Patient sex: M
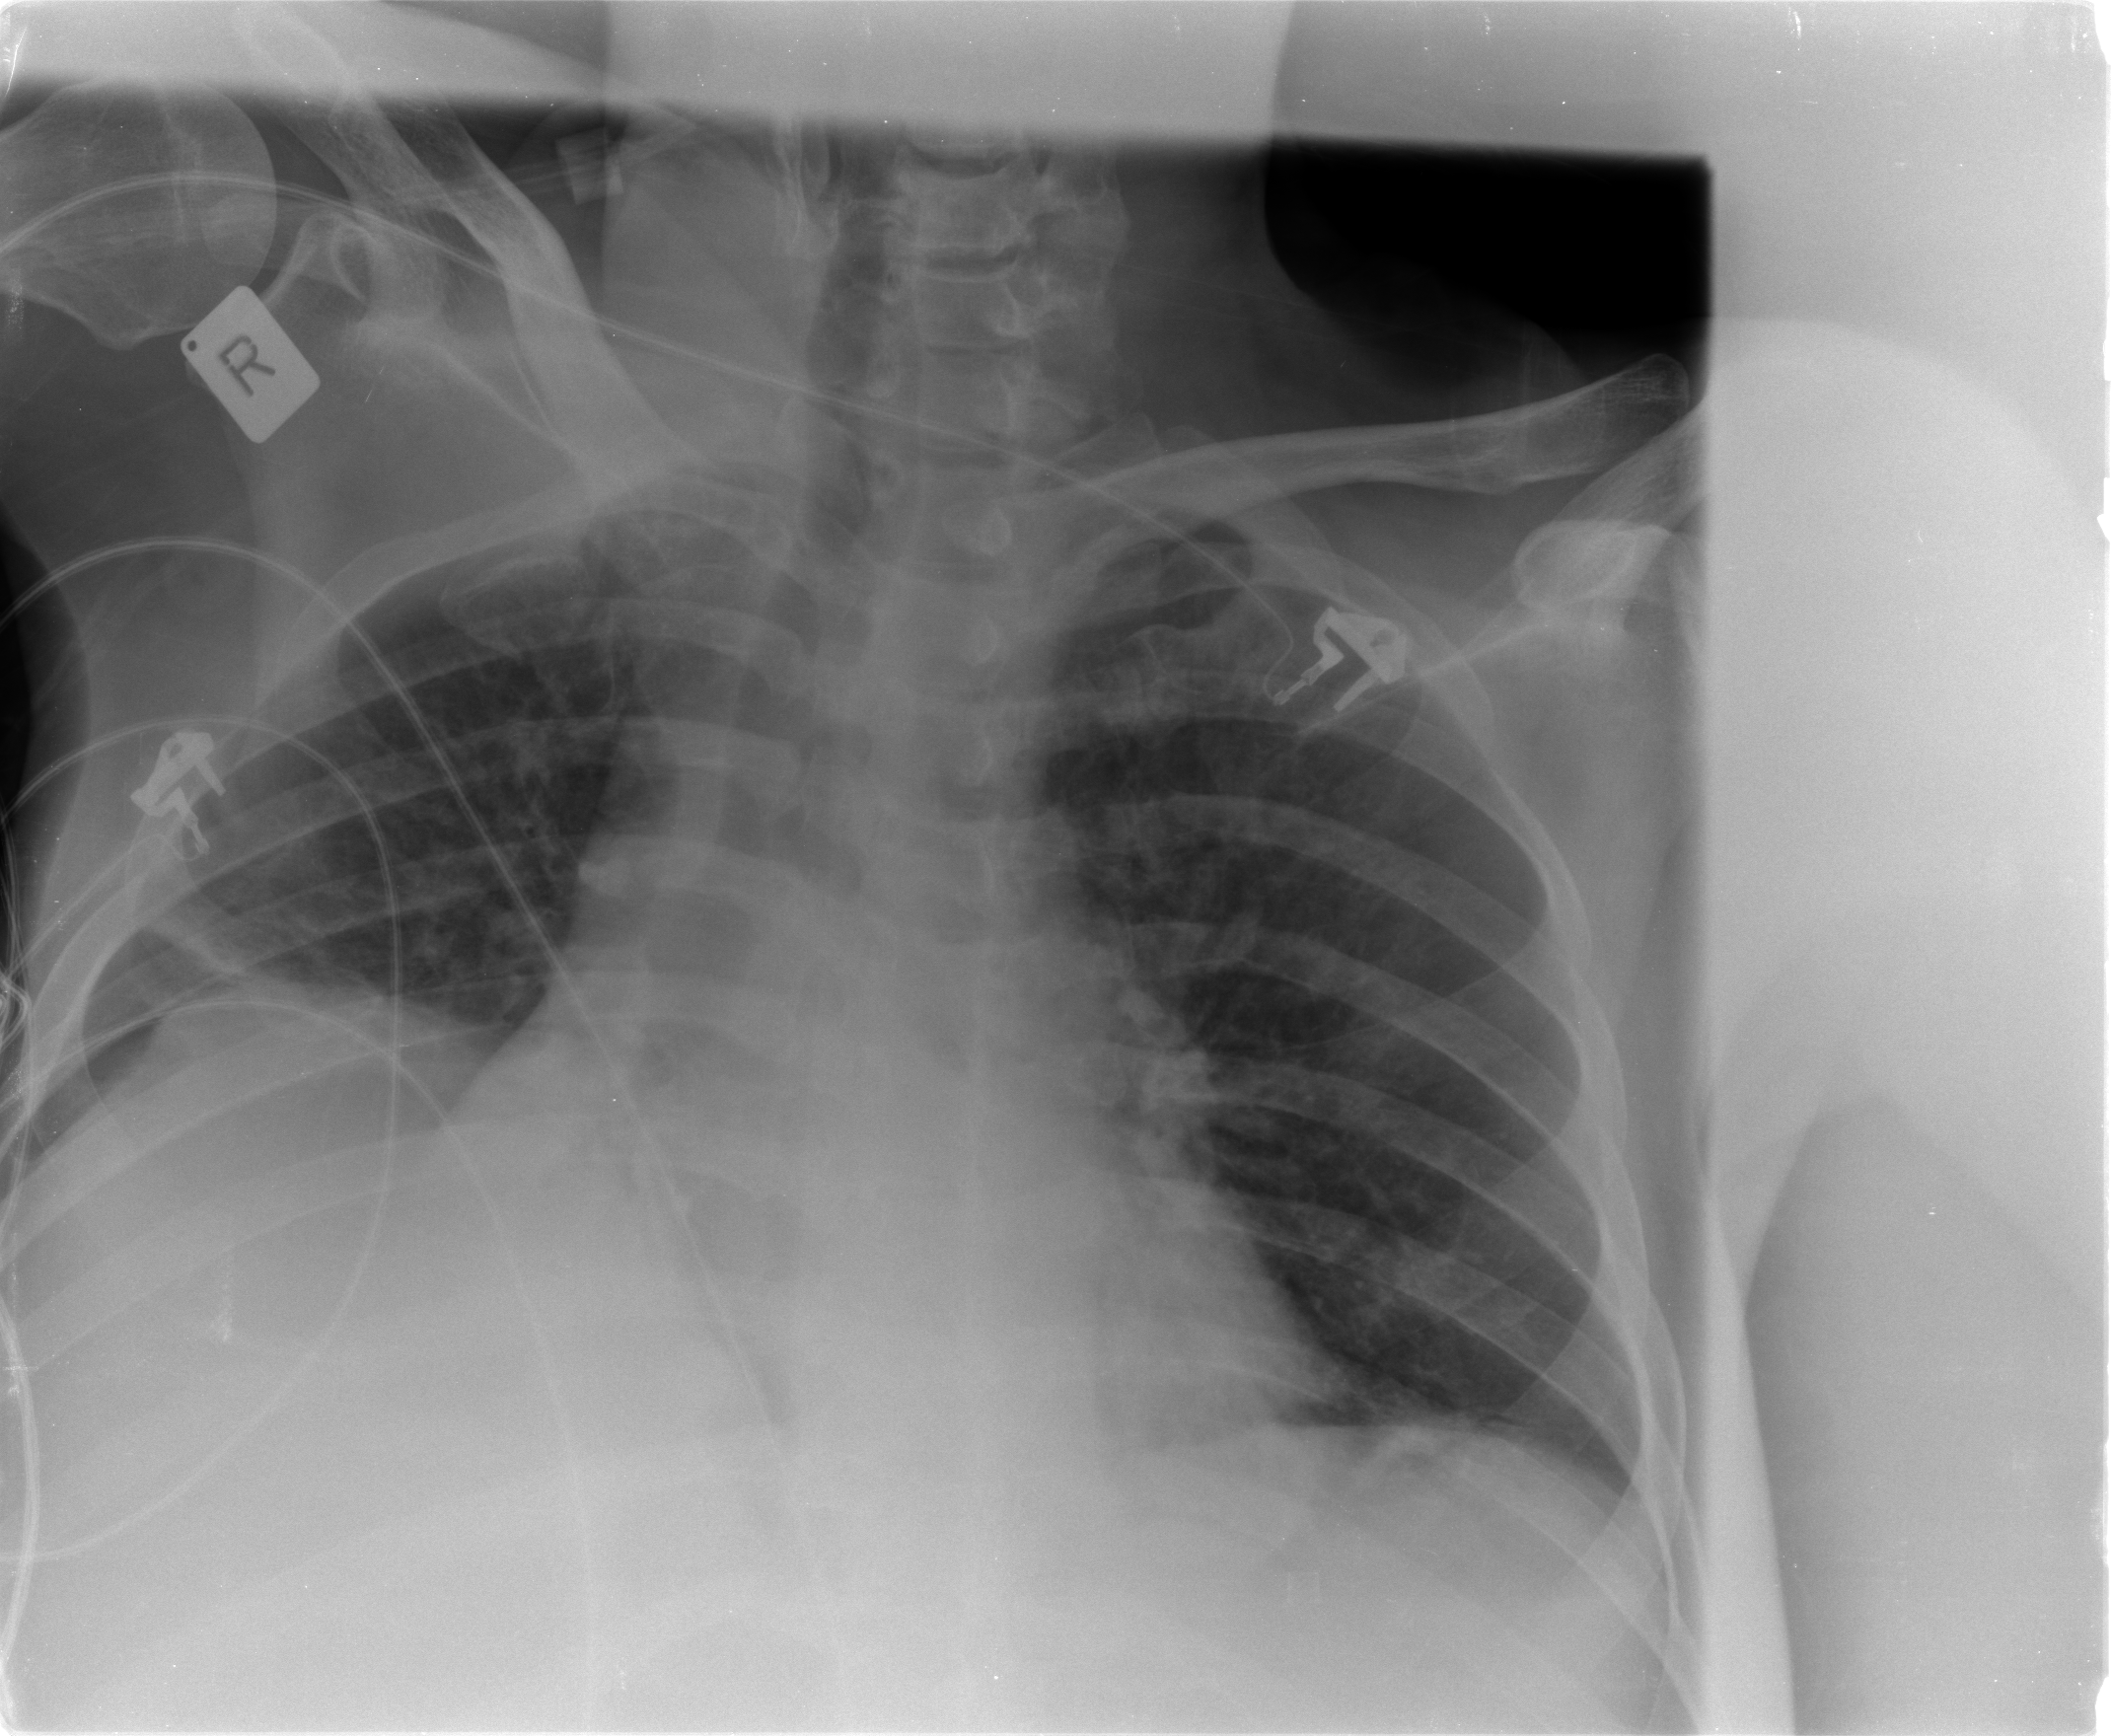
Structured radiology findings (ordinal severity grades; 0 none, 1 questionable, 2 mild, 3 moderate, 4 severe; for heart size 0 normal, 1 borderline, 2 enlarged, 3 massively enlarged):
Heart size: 2
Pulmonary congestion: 0
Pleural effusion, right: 0
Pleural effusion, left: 0
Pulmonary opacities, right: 0
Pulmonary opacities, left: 0
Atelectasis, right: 2
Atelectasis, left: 2